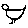
Label: bird